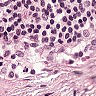
Metastatic tissue present: no